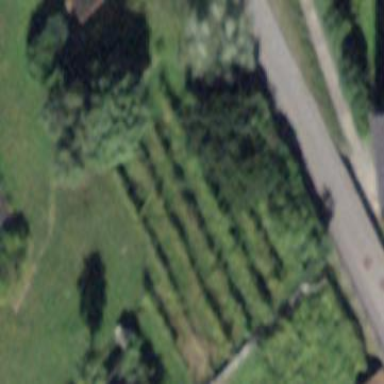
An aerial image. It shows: Vineyard with grape crops.